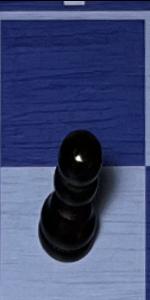
Label: Pawn_Black